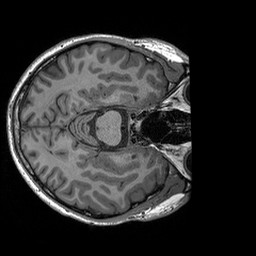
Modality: T1w
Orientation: axial
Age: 23
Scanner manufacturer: siemens
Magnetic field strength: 3 T
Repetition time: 2.3 s
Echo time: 0.00296 s